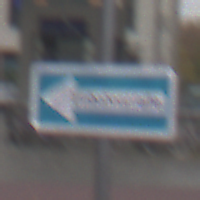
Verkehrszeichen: EinbahnstrasseLinksweisend
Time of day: MorningAfternoon
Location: Outdoor (Urban)
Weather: Overcast
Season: NotSpecified
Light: Natural